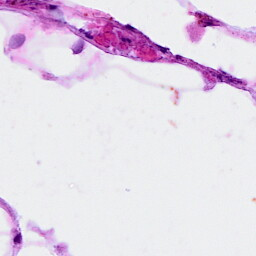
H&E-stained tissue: Breast